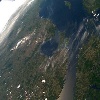
Label: land